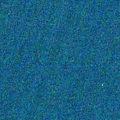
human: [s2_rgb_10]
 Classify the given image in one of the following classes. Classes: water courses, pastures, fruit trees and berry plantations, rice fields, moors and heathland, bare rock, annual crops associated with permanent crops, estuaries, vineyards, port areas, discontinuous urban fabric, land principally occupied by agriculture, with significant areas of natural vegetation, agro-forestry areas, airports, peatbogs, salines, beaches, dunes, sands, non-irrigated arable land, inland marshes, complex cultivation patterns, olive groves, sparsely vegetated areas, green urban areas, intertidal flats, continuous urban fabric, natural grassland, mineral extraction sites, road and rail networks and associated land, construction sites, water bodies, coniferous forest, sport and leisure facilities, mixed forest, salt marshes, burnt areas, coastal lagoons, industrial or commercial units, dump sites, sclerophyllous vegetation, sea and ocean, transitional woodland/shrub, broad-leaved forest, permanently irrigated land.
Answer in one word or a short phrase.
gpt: sea and ocean